Field crop: tomato
Growth stage: 1
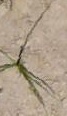
Species: cyperus